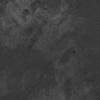
Atmospheric dust classification: not_dusty